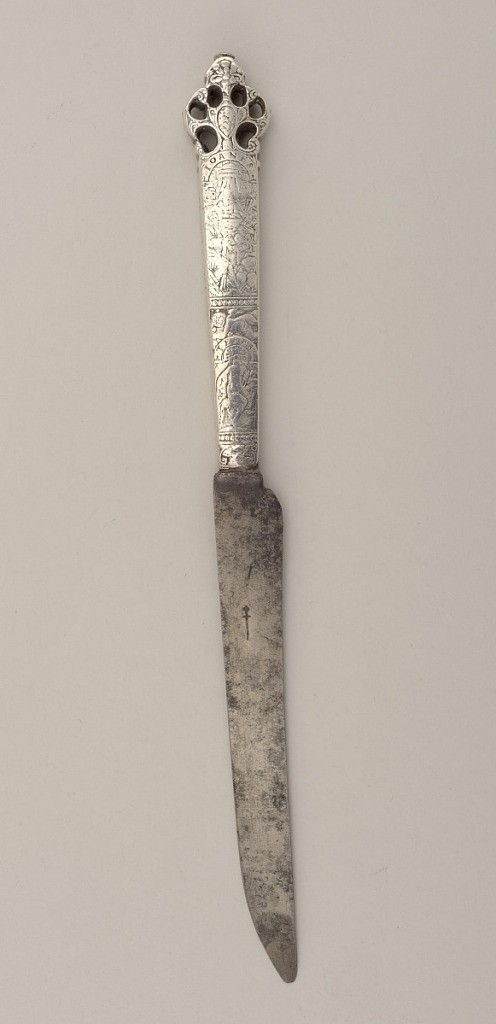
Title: Knife with Engraved Mythical and Biblical Figures
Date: ca. 1621
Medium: silver, steel
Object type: knife
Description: Lower edge of blade straight, the upper edge tapering towards the point. Tapered handles with flat sides, open scrolls at the top. Engraved figural designs: on one side "TOBIEAS" and "AQUA", on the other side "IONES" and "TERRA".  Engraved on handle: "Maria Brainne 1621."